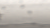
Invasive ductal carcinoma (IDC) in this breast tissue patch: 0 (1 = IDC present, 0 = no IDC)